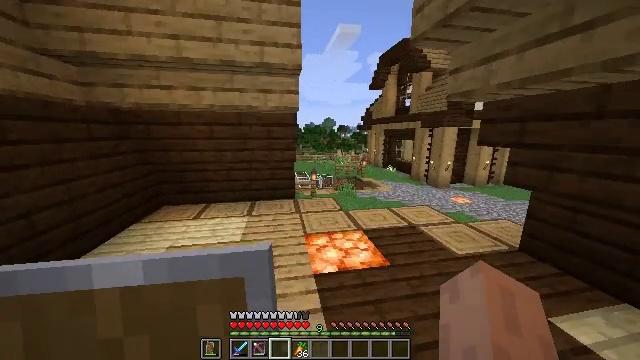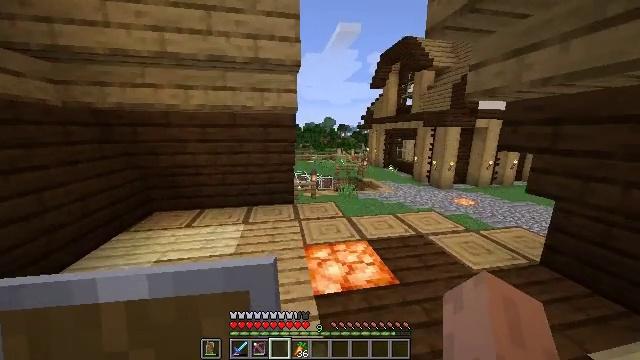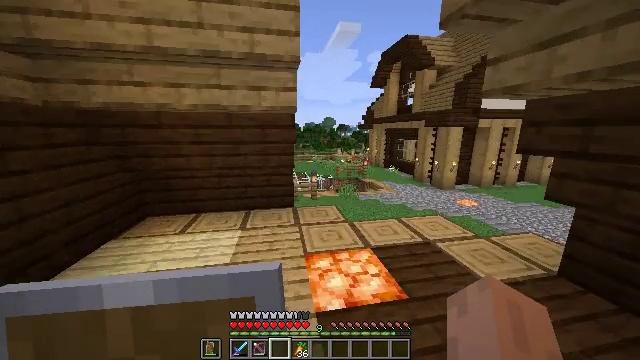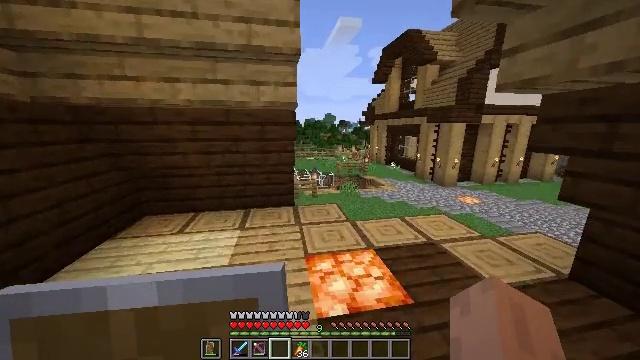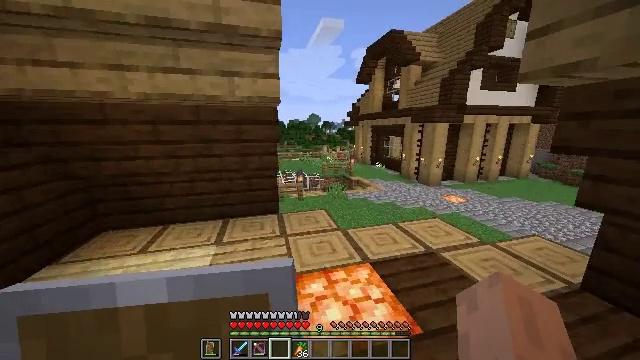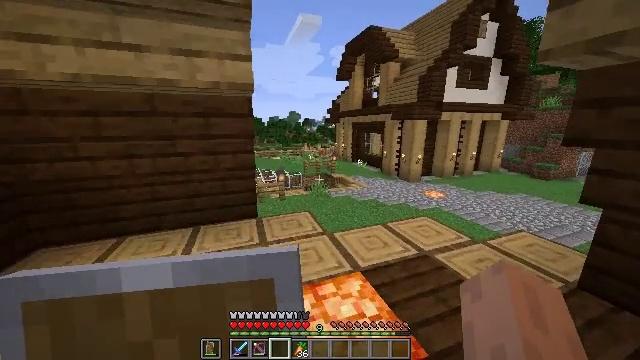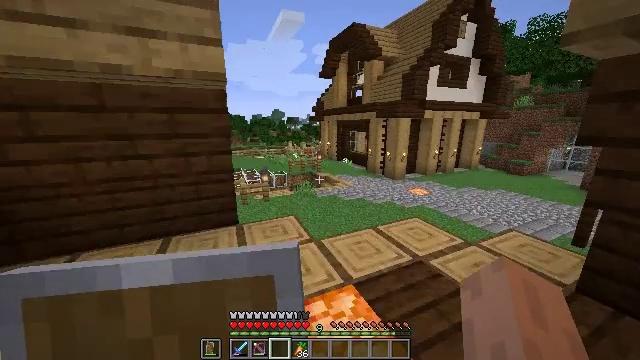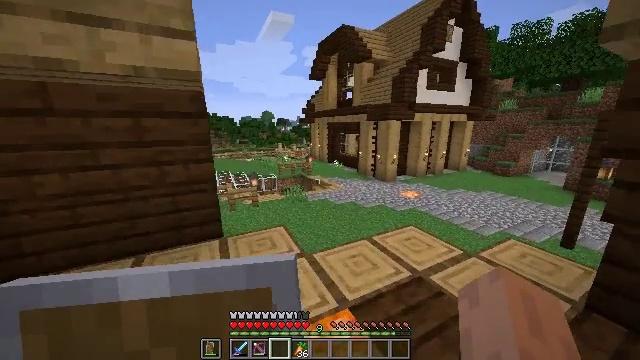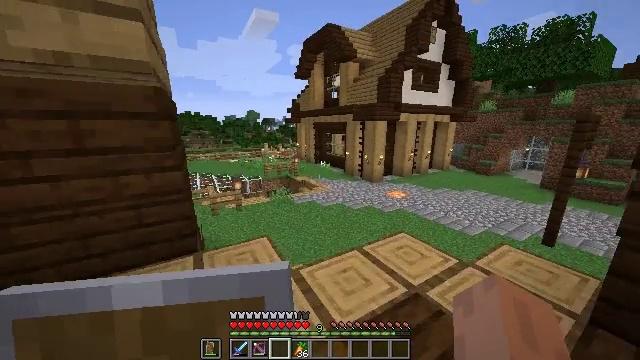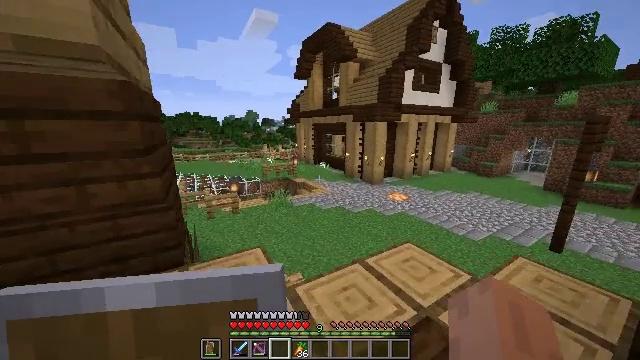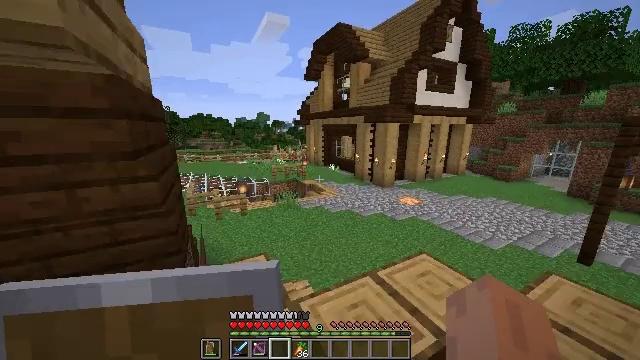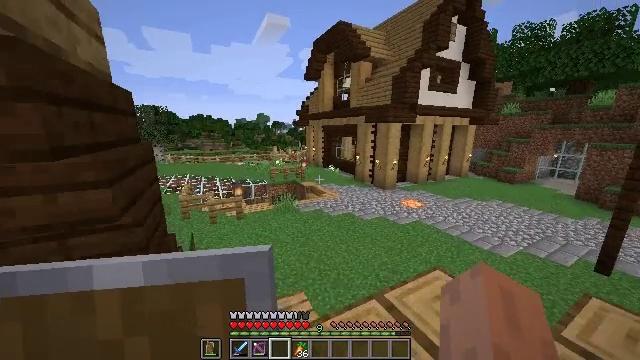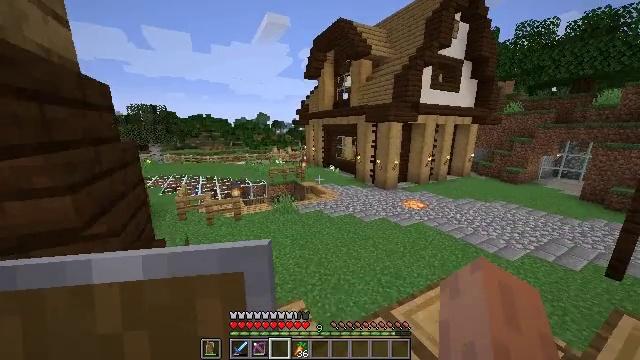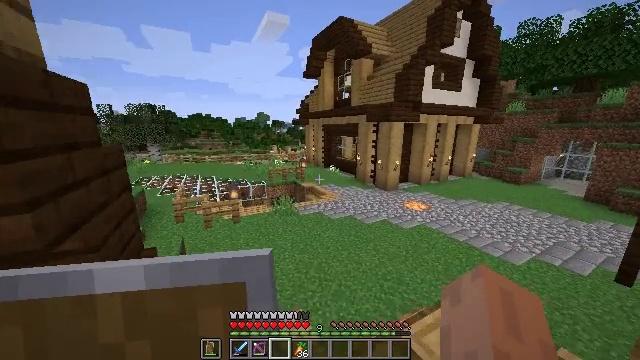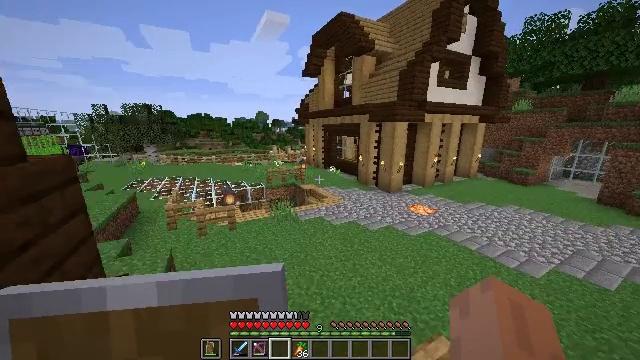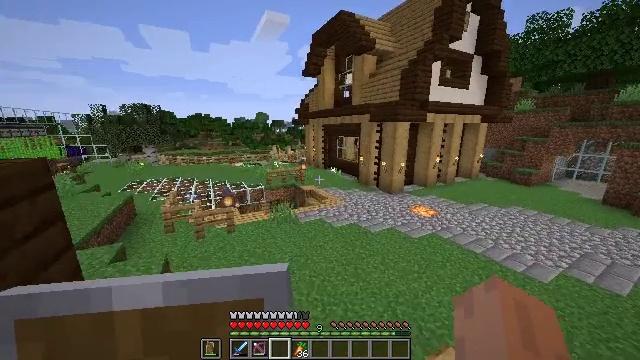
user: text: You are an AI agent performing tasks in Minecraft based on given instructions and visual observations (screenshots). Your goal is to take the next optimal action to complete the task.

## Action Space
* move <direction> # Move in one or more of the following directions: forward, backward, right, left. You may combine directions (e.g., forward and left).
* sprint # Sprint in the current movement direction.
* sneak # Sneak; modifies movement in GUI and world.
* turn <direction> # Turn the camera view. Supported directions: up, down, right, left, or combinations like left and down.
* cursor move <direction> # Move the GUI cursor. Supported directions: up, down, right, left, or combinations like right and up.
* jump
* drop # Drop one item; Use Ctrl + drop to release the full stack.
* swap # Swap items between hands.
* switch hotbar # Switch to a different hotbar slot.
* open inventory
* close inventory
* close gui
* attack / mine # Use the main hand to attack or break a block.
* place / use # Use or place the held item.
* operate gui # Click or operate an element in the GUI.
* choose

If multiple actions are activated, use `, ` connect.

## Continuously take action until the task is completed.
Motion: motion action
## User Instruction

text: Break the existing planks.
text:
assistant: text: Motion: move forward
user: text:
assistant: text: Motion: move forward
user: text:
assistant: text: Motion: move forward
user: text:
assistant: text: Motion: move forward, turn right
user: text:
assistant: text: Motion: move forward, turn right
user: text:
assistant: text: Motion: move forward, turn right
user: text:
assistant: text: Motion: move forward, turn right
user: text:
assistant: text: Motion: move forward, turn right
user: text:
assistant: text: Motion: move forward
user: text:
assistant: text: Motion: move forward, turn left
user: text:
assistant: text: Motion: move forward
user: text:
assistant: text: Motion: move forward
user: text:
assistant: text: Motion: move forward
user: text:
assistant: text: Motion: move forward
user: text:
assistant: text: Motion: move forward
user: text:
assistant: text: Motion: move forward, turn left, jump
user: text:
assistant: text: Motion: move forward, turn left and down, jump
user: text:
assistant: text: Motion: move forward, turn left and down, jump
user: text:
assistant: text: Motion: move forward, turn left, jump
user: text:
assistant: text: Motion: move forward, jump
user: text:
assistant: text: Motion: move forward and move right, jump
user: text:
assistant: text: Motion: move forward and move right, jump
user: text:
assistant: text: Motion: move forward and move right
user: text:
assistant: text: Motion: move forward and move right
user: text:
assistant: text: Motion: move forward and move right
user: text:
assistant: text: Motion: move forward and move right
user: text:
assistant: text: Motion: move forward and move right
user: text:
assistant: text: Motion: move forward and move right, jump
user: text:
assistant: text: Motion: move forward and move right, jump
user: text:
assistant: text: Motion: move forward and move right, turn right, jump